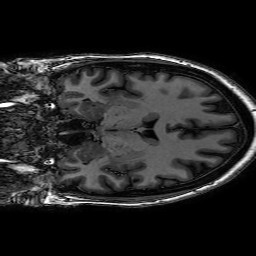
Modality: T1w
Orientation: coronal
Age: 47
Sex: female
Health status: healthy